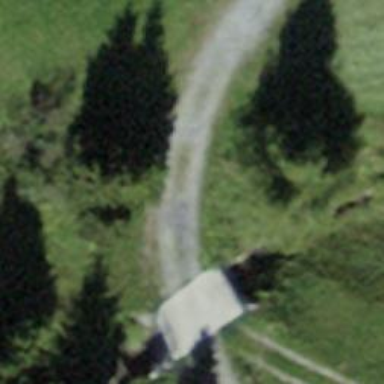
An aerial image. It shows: Unpaved unclassified road.